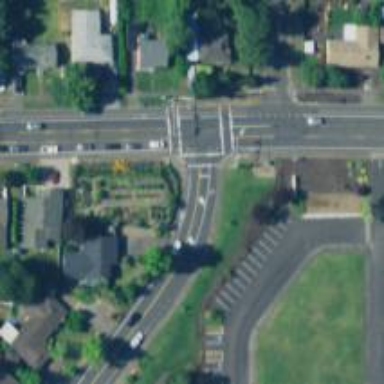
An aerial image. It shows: Solid stop line on the road marking.